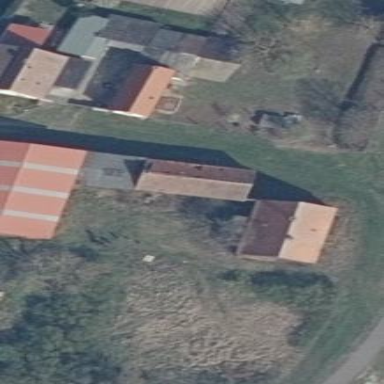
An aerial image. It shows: Farm auxiliary building.